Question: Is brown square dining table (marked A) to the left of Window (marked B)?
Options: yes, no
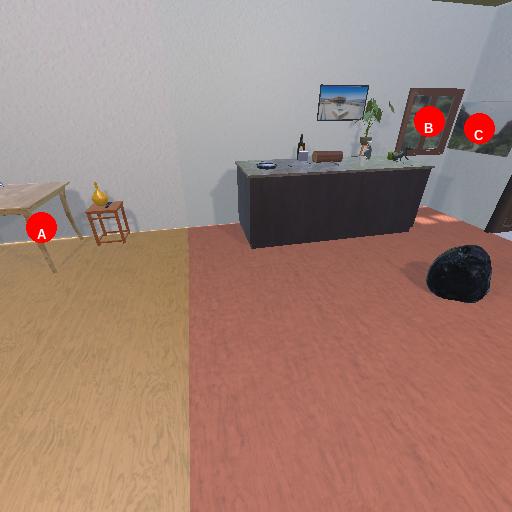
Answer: yes